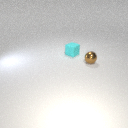
small brown metal sphere to the right of small cyan rubber cube